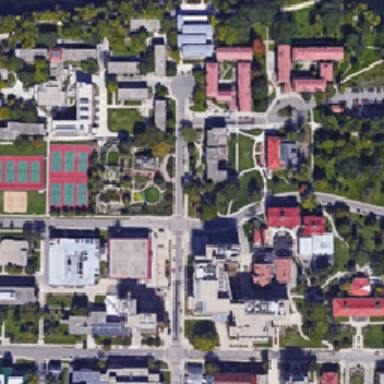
There are several playgrounds in the school .